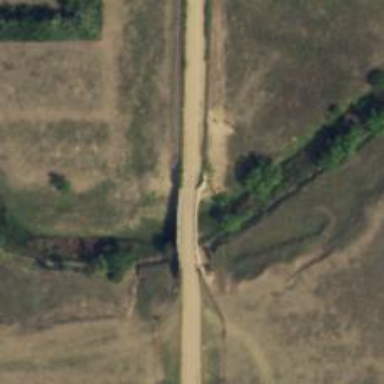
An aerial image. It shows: Residential road with bridge.